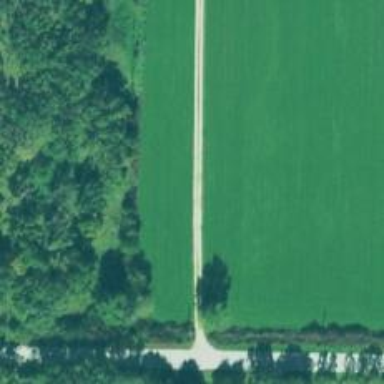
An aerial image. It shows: Driveway leading to service road.